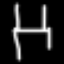
Label: chair